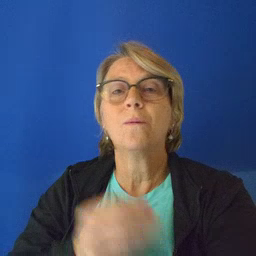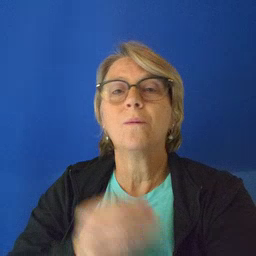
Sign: hello